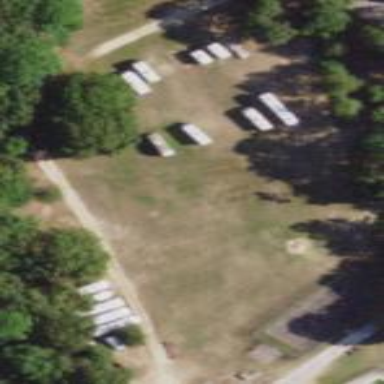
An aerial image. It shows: RV storage facility.